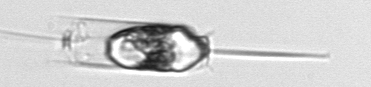
Label: Ditylum_brightwellii